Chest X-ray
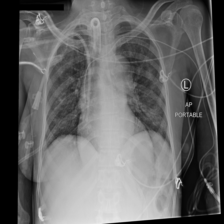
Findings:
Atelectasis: negative
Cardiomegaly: negative
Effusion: negative
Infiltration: negative
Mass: negative
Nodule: negative
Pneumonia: negative
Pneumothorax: negative
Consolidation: negative
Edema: negative
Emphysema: negative
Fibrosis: negative
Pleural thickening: negative
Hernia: negative